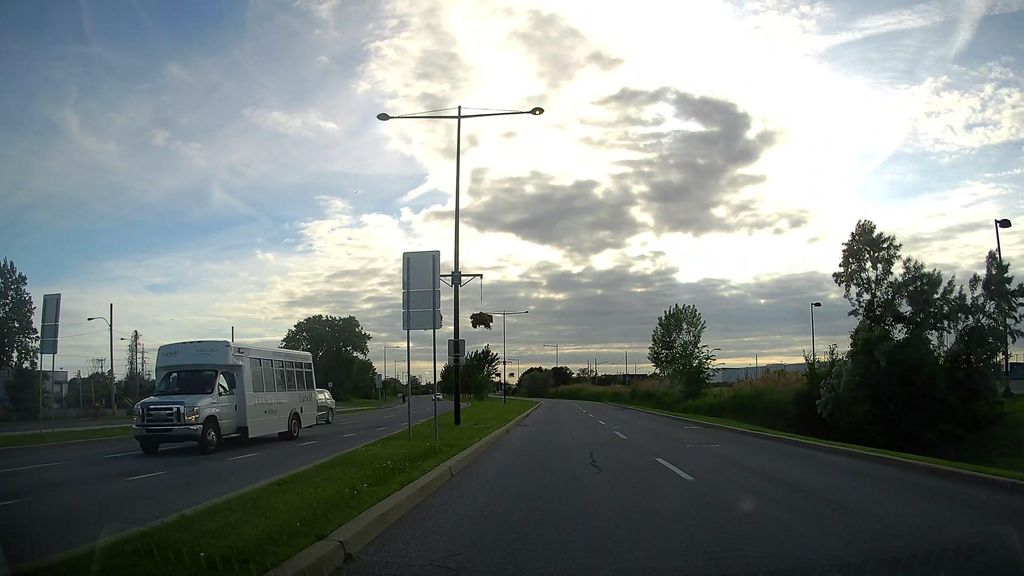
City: montreal